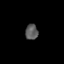
Tissue: prostate
Cell type: Epithelial cells
Senescence score: 0.314
Nuclear area (px): 193
Mean DAPI intensity: 90.254